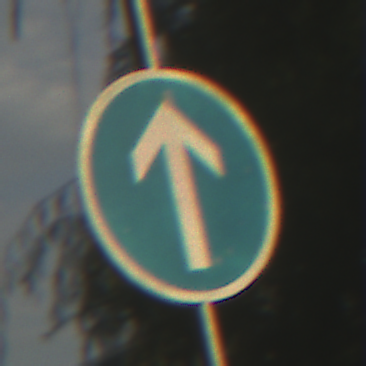
Verkehrszeichen: VorgeschriebeneFahrtrichtungGeradeaus
Umgebung: Outdoor, Suburban
Tageszeit: SunriseSunset
Wetter: Clear
Licht: Natural
Jahreszeit: NotSpecified
Kontrast: HighContrast